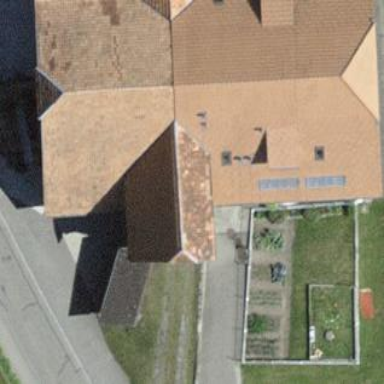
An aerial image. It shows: Farm building.